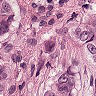
Metastatic tissue present: yes